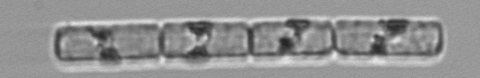
Label: Guinardia_delicatula